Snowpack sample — Buffalo Mountain, Silverthorne, Colorado, USA (1/25/25, 10:11 AM MST)
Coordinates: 39.6222, -106.1139
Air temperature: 22 °F
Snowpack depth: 110 cm
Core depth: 40 cm
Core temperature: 46.4 °F
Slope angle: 12°, slope face: 102°
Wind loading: high
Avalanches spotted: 0
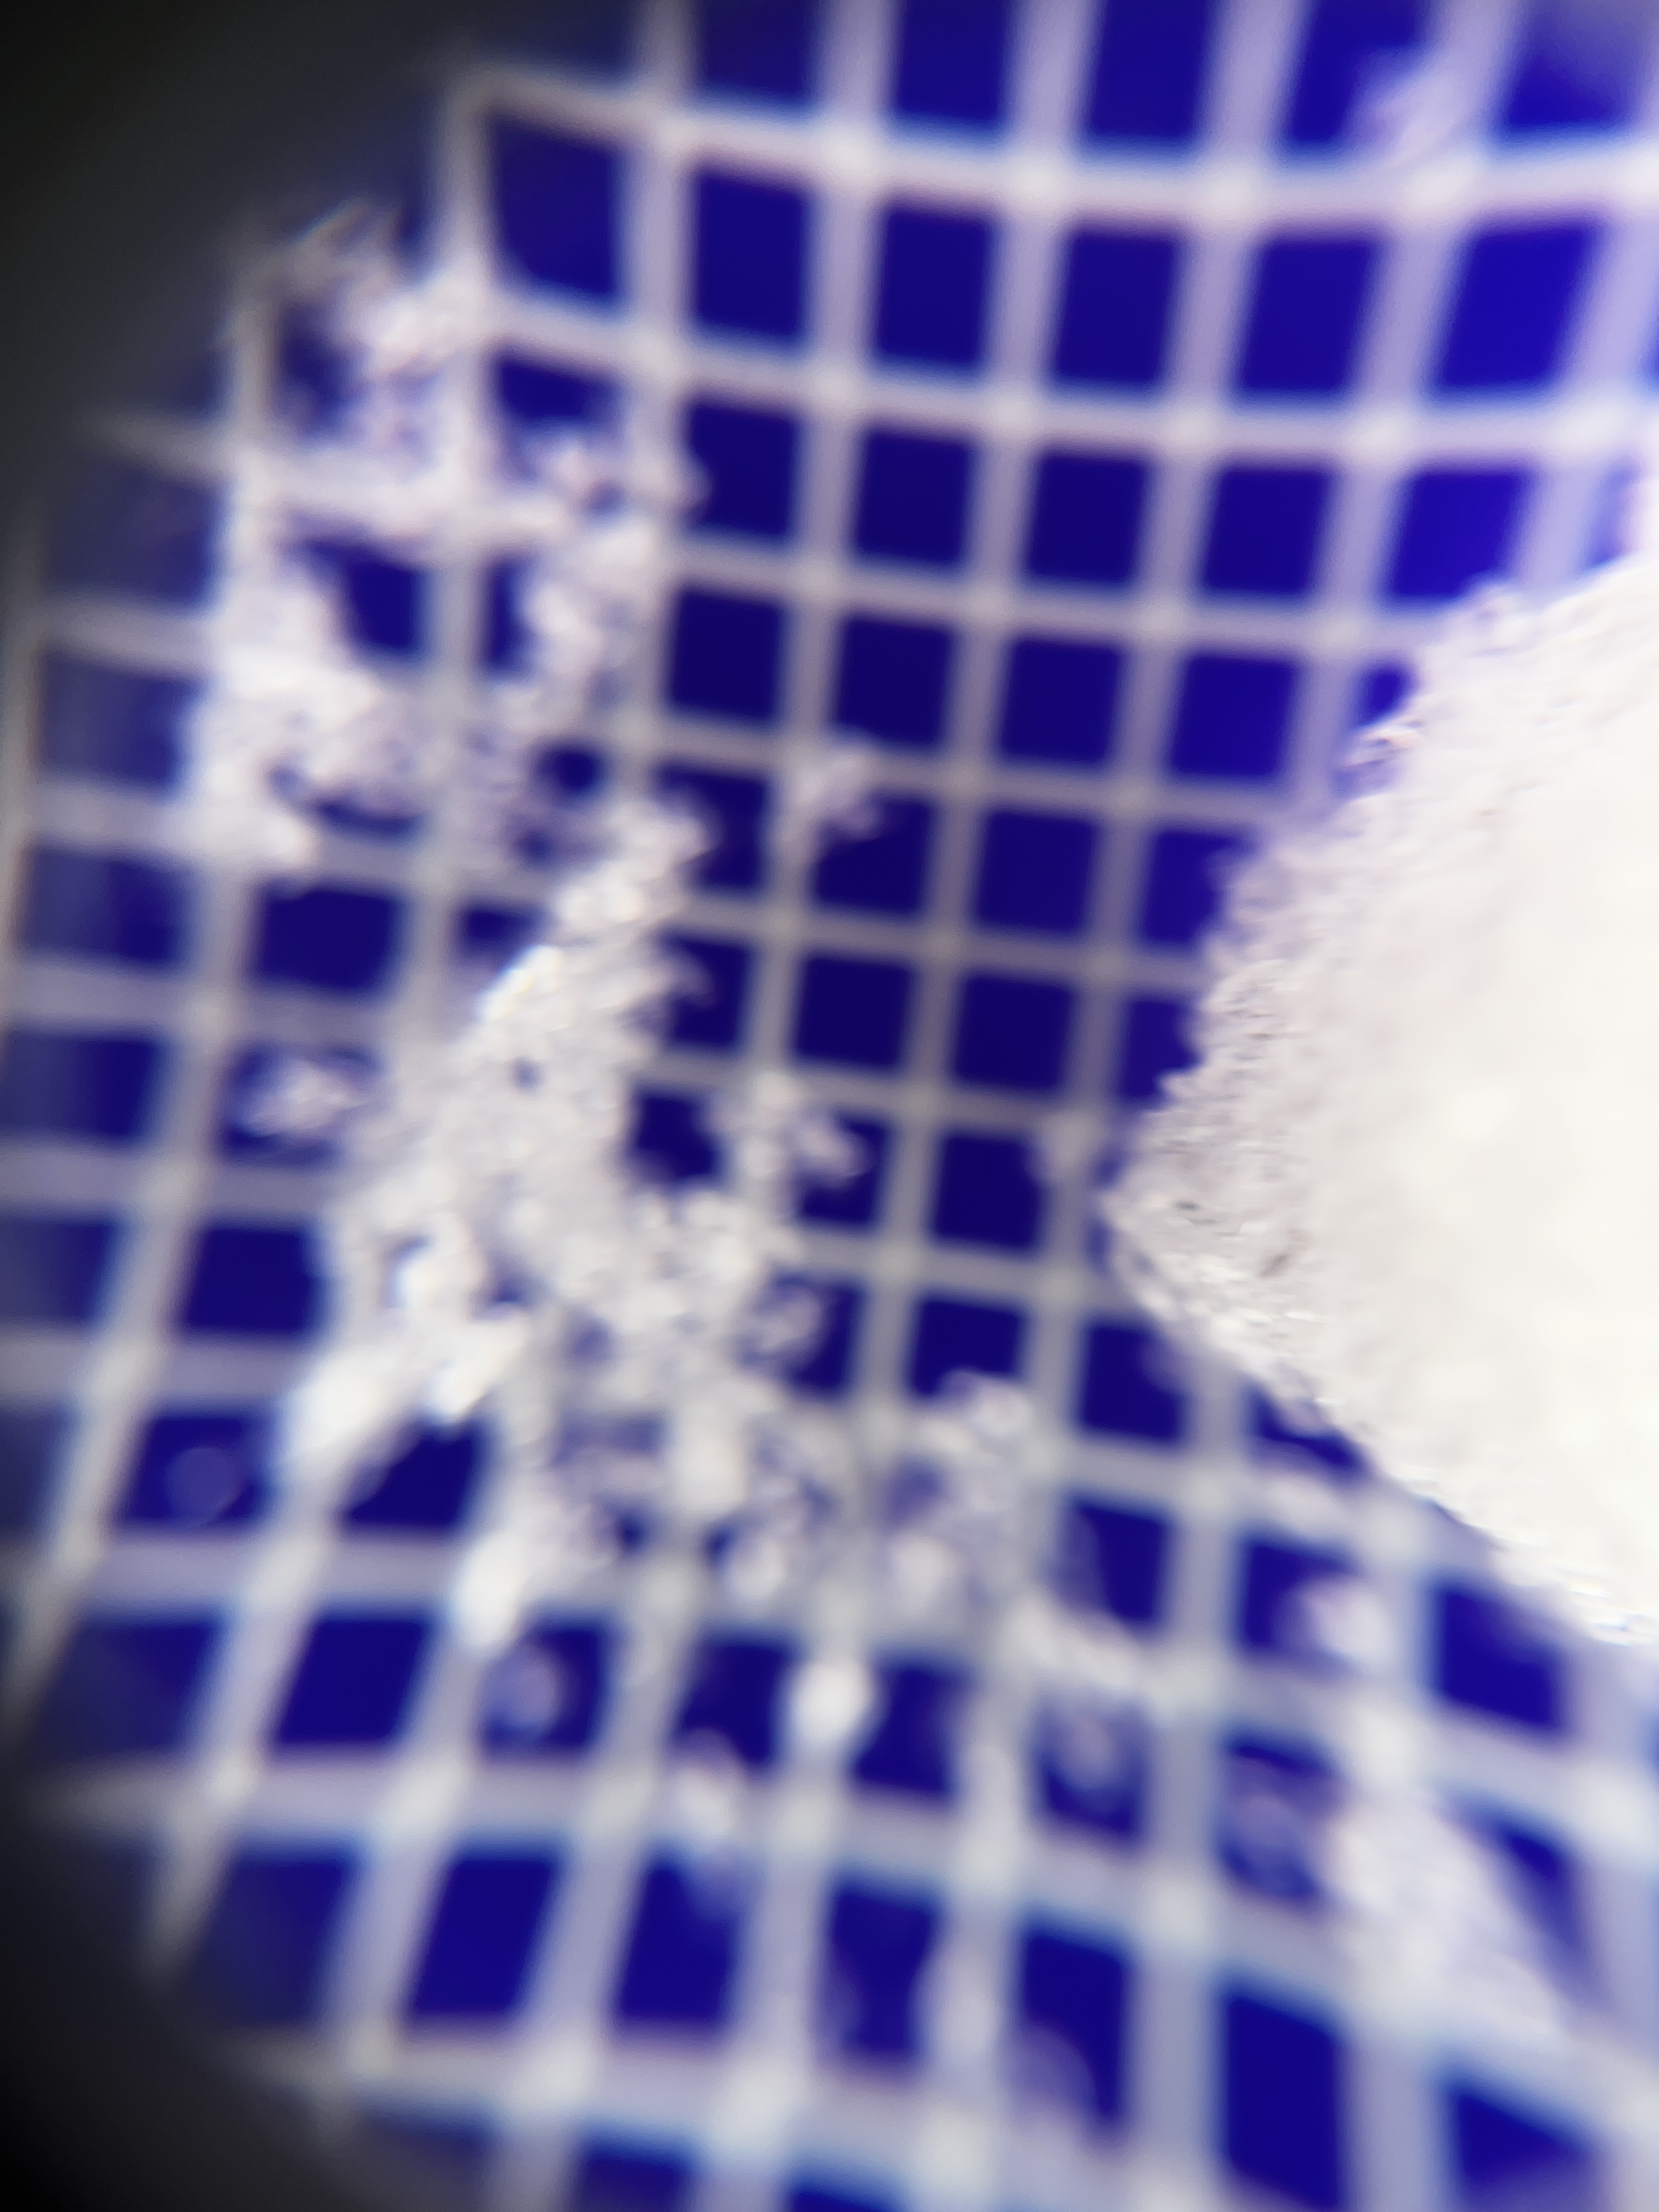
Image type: magnified_profile
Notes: No avalanches nearby, collected on the outskirts of a fire break 15 meters from the treeline, on way to Buffalo and Red Mountain